Question: When working with jQuery sortable, draggable and dropable.
1. Dropping a sortable item in sortable.
2. Dropping a draggable in a droppable.
The container in which we are dropping any object, only accepts it if the center position of that object lies in the bounderies of container.
Sorry the above statement is too much complex please see below picture.
How can we change the point of acceptance?

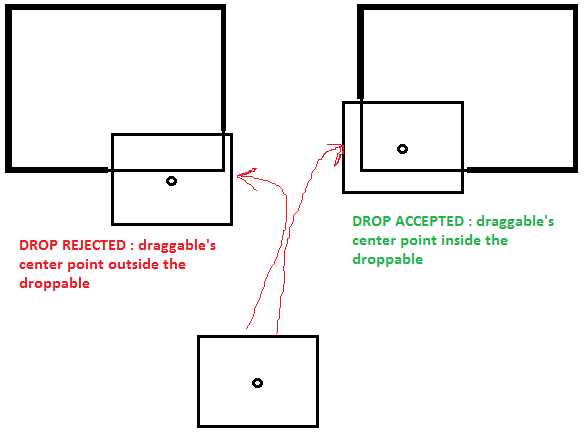
Answer: You can use the 'tolerance' option (<URL>.
- 'droppable()' supports 'fit', 'intersect', 'pointer' and 'touch'.- 'sortable()' only supports 'intersect' and 'pointer'.
'intersect' is the default for both widgets.